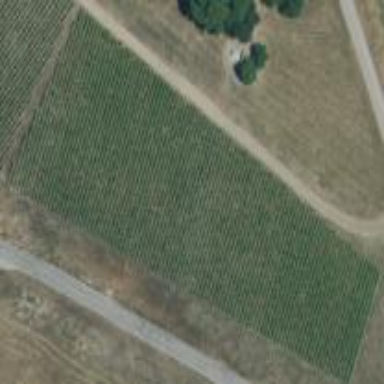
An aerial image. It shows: Vineyard growing grapes.